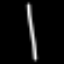
Label: line